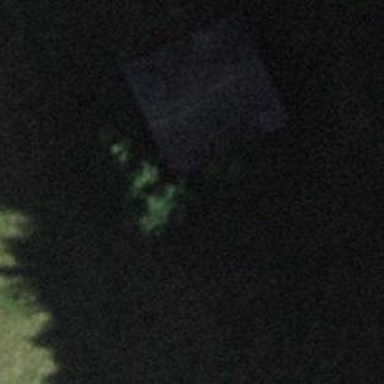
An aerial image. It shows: Barn.